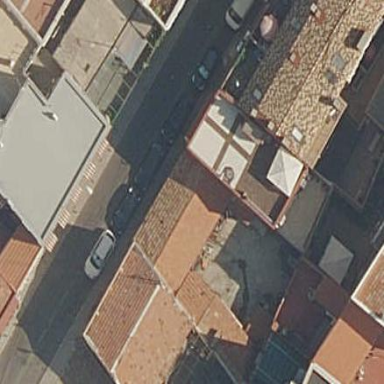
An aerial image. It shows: Building.